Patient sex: M
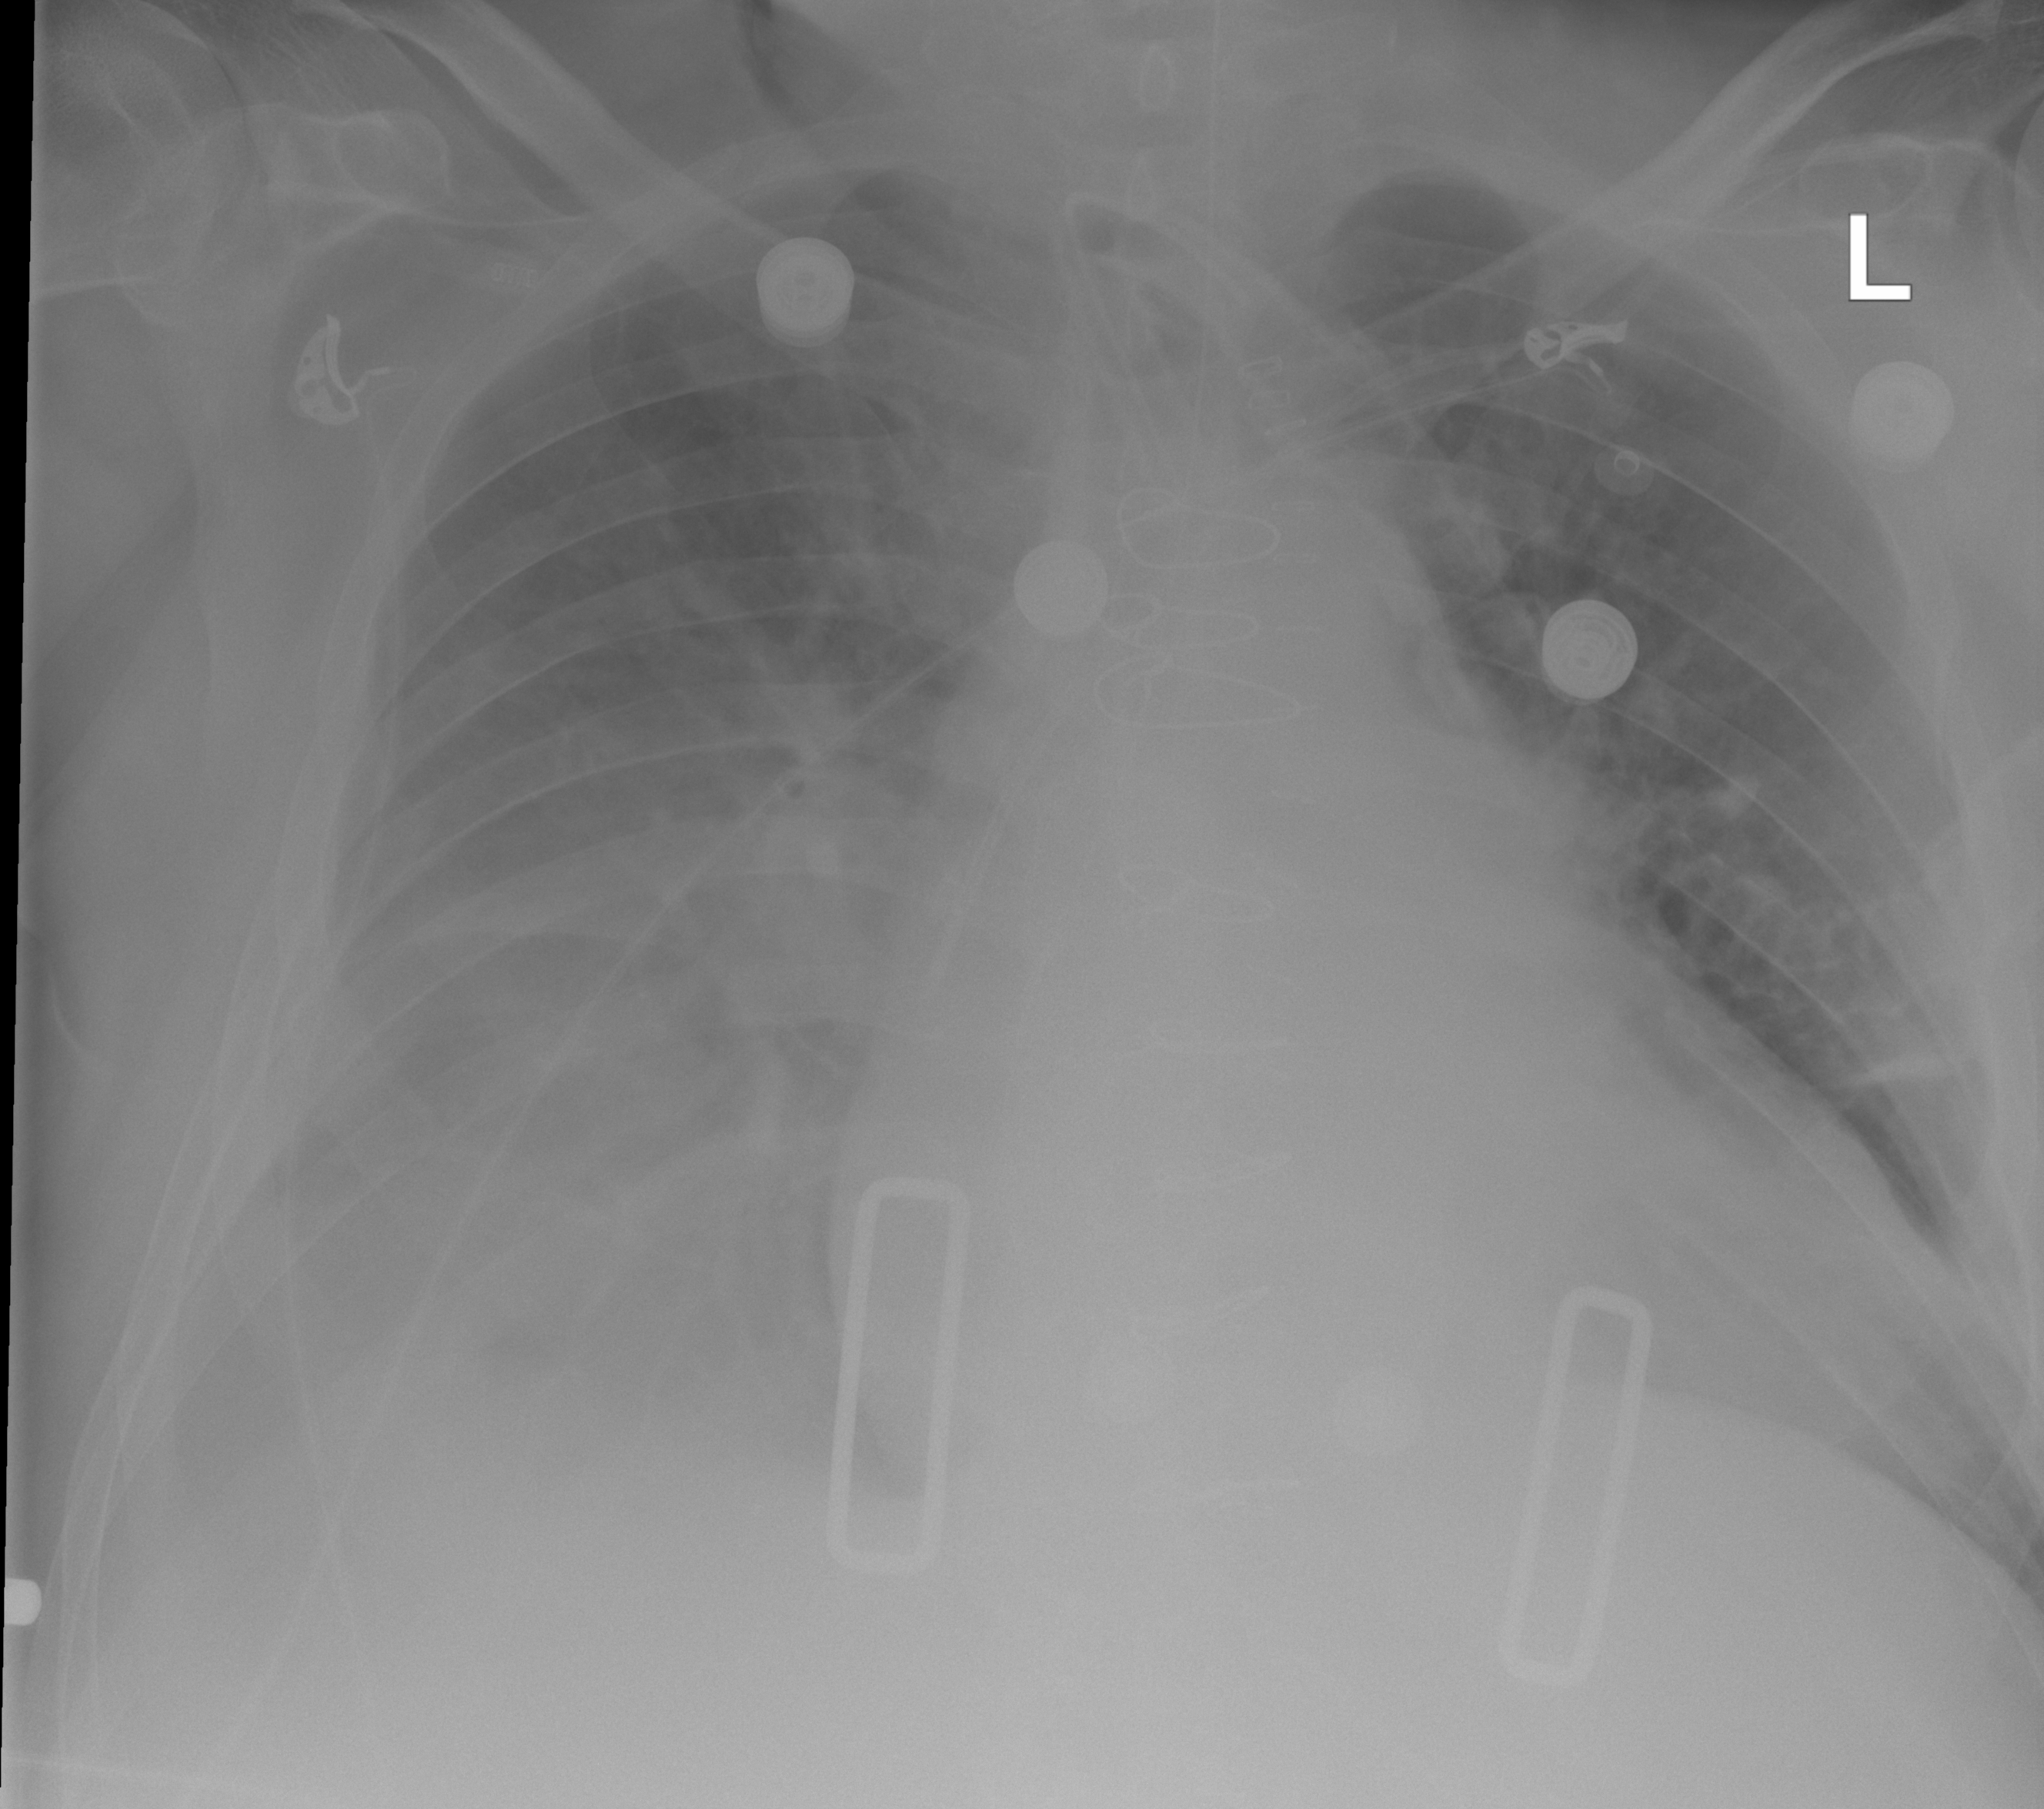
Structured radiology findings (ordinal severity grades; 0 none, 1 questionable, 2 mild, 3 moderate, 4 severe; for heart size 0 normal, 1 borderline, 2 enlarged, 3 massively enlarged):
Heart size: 3
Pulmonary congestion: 0
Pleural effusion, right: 3
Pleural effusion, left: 1
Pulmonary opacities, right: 0
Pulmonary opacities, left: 0
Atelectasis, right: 3
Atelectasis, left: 1